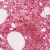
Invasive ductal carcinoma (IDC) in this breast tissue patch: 0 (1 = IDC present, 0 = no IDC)